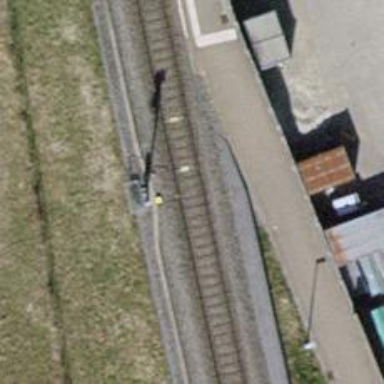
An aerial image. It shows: Railway signal.